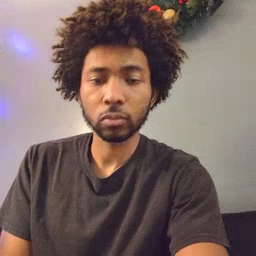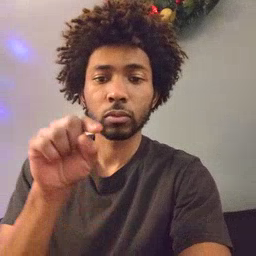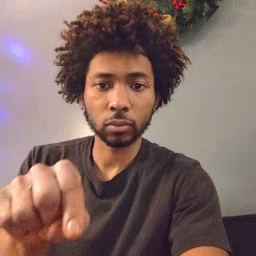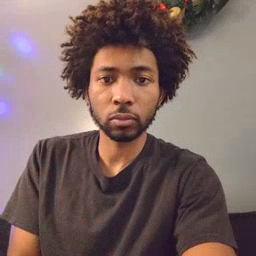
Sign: there